Question: I want to access solutions explorer and Team explorer on my VS Code but the option is not there. I know I have to: View > Solution Explorer, or by pressing Ctrl+Alt+L but it does not work.
Can you please help?
Screenshot of my VS Code:

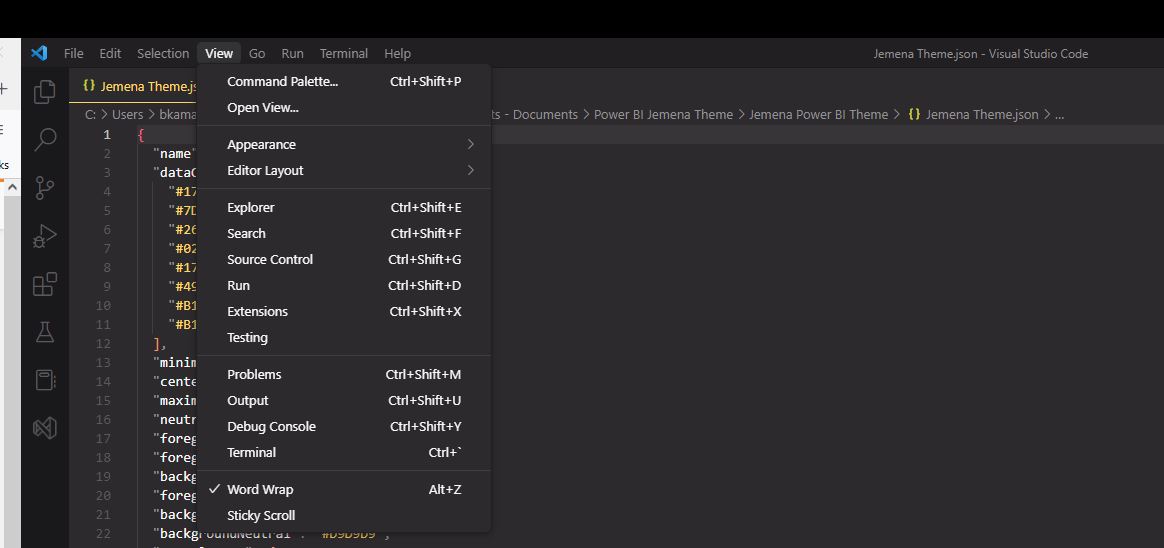
Answer: As far as I know, "solution explorer" and "team explorer" are Visual Studio features / concepts and not Visual Studio Code features / concepts. Visual Studio and Visual Studio Code are not the same.
That said,
- The Explorer panel for VS Code (.